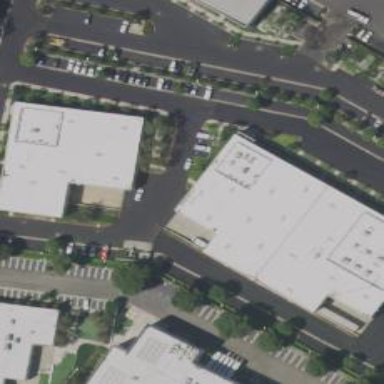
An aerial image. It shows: Commercial building.